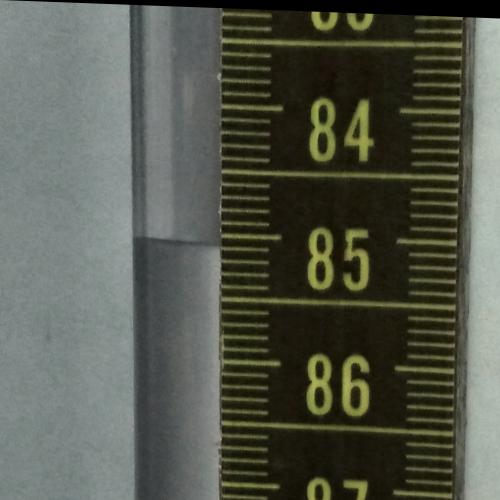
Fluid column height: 85.1 cm